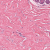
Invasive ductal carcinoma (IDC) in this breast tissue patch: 0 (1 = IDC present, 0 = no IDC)